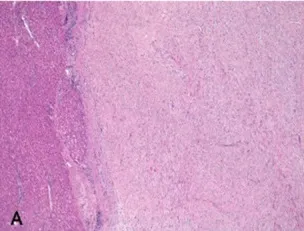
Histologic analysis. (A) The well-demarcated and unencapsulated tumor is seen in the liver.
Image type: pathology (h&e)